Question: I am trying to debug a memory leak within my code (2.5mb) and it seems to be pointing to _'prepareResultsFromResultSet' within 'NSFetchedResultsController'. I have 2 viewControllers (A & B), viewController B is pushed on to the navigationController from viewController A.
In B I am performing an 'NSFetchRequest' using 'NSFetchedResultsController' as follows:
'''
@property (nonatomic, retain) NSFetchedResultsController *fetchedResultsController;
@property (nonatomic, retain) NSString *sMapSlug;
- (id)initWithNibName:(NSString *)nibNameOrNil bundle:(NSBundle *)nibBundleOrNil andMapSlug: (NSString *)slug;
'''
'''
- (id)initWithNibName:(NSString *)nibNameOrNil bundle:(NSBundle *)nibBundleOrNil andMapSlug: (NSString *)slug
{
self = [super initWithNibName:nibNameOrNil bundle:nibBundleOrNil];
if (self) {
// Custom initialization
self.sMapSlug = [NSString stringWithString:slug];
}
return self;
}
- (NSFetchedResultsController *)fetchedResultsController {
if (_fetchedResultsController != nil)
return _fetchedResultsController;
Singleton *singleton = [Singleton sharedSingleton];
NSFetchRequest *fetchRequest = [[NSFetchRequest alloc] init];
NSEntityDescription *entity = [NSEntityDescription entityForName:@"DescriptionEntity" inManagedObjectContext:[singleton managedObjectContext]];
[fetchRequest setEntity:entity];
NSSortDescriptor *sort = [[NSSortDescriptor alloc] initWithKey:@"map.sName" ascending:NO];
[fetchRequest setSortDescriptors:[NSArray arrayWithObject:sort]];
NSPredicate *myPredicate = [NSPredicate predicateWithFormat:@"map.sSlug LIKE %@", self.sMapSlug];
[fetchRequest setFetchBatchSize:8];
[fetchRequest setPredicate:myPredicate];
// Finally check the results
NSError *error;
NSArray *fetchedObjects = [[singleton managedObjectContext] executeFetchRequest:fetchRequest error:&error];
for (DescriptionEntity *desc in fetchedObjects)
{
NSLog(@"Maps present in database: %@", desc.map.sName);
}
NSFetchedResultsController *theFetchedResultsController = [[NSFetchedResultsController alloc] initWithFetchRequest:fetchRequest managedObjectContext:[singleton managedObjectContext] sectionNameKeyPath:nil cacheName:@"Test1"];
self.fetchedResultsController = theFetchedResultsController;
self.fetchedResultsController.delegate = self;
//[self.fetchedResultsController performFetch:NULL];
[theFetchedResultsController release];
[fetchRequest release];
[sort release];
return _fetchedResultsController;
}
- (void)viewDidLoad
{
[super viewDidLoad];
// Do any additional setup after loading the view from its nib.
[self.fetchedResultsController fetchRequest];
}
'''
Everything is loaded in fine using the fetchRequest and I can access my data if need be, however I have taken this out for now so I know none of the data from the 'NSFetchedRequestController' is being used. When I go back on the navigation stack the dealloc for controller B is called, and I perform the following:
'''
- (void)dealloc {
self.fetchedResultsController.delegate = nil;
[_fetchedResultsController release];
[sMapSlug release];
[super dealloc];
}
'''
When I take heap shots of this within Instruments I see the following data stay after the dealloc is called:

If I go back in to controller B again, another set of this memory is added and never removed. However, if I do this a 3rd time the amount does not increment. I am presuming that there is some sort of caching going on, can anyone tell me how to remove this data or how to correctly deallocate an 'NSFetchedResultsController'.
If you need any more information feel free to ask.
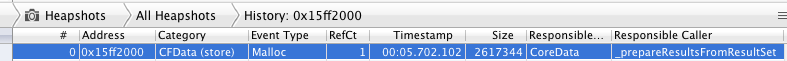
Answer: Usually you should not worry about memory management in Core Data. Yes, under the hood a caching mechanism is involved.
Anyway, there are two different methods to "dismiss" the memory.
The first is 'refreshObject:mergeChanges:' method. Passing to it 'NO', it allows to prune the object graph. In other words, it throws away any changed data that has not been saved to the store.
Override 'willTurnIntoFault' and 'didTurnIntoFault' to see it in action.
The other is to call 'reset' on a managed context. Obviosly, this removes all the objects the context contains.
Hope that helps.